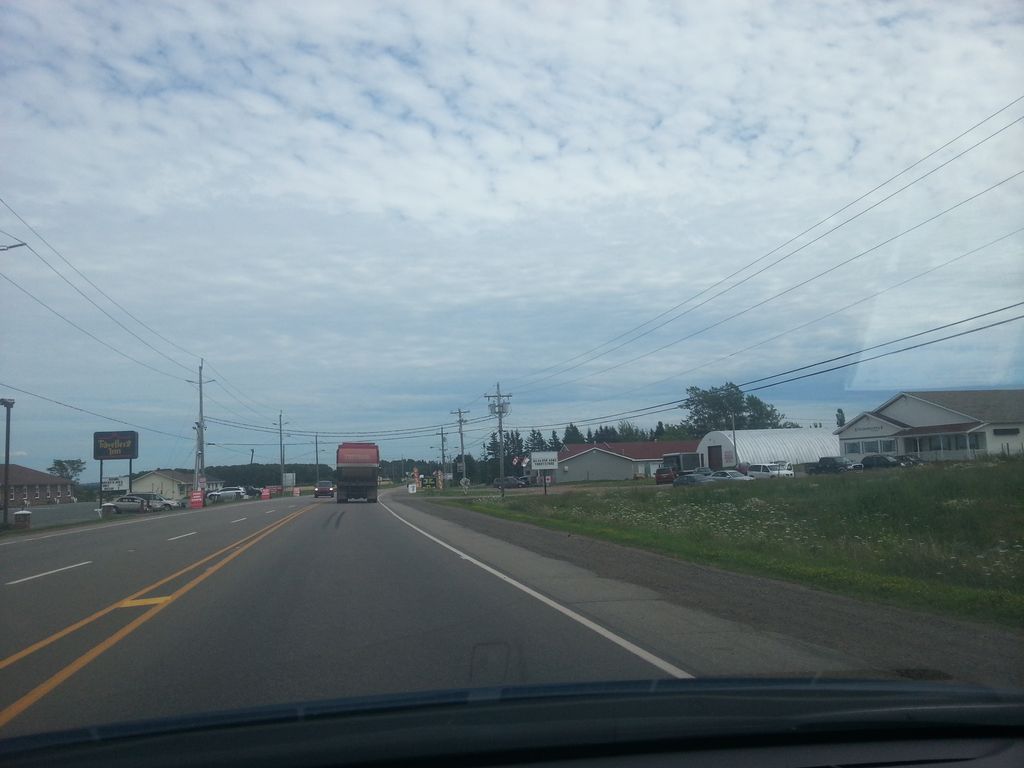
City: charlottetown